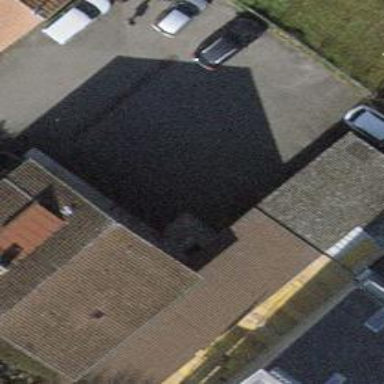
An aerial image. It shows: Veterinary facility.